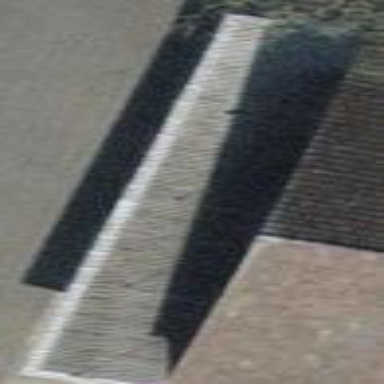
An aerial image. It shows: View of roof of building.